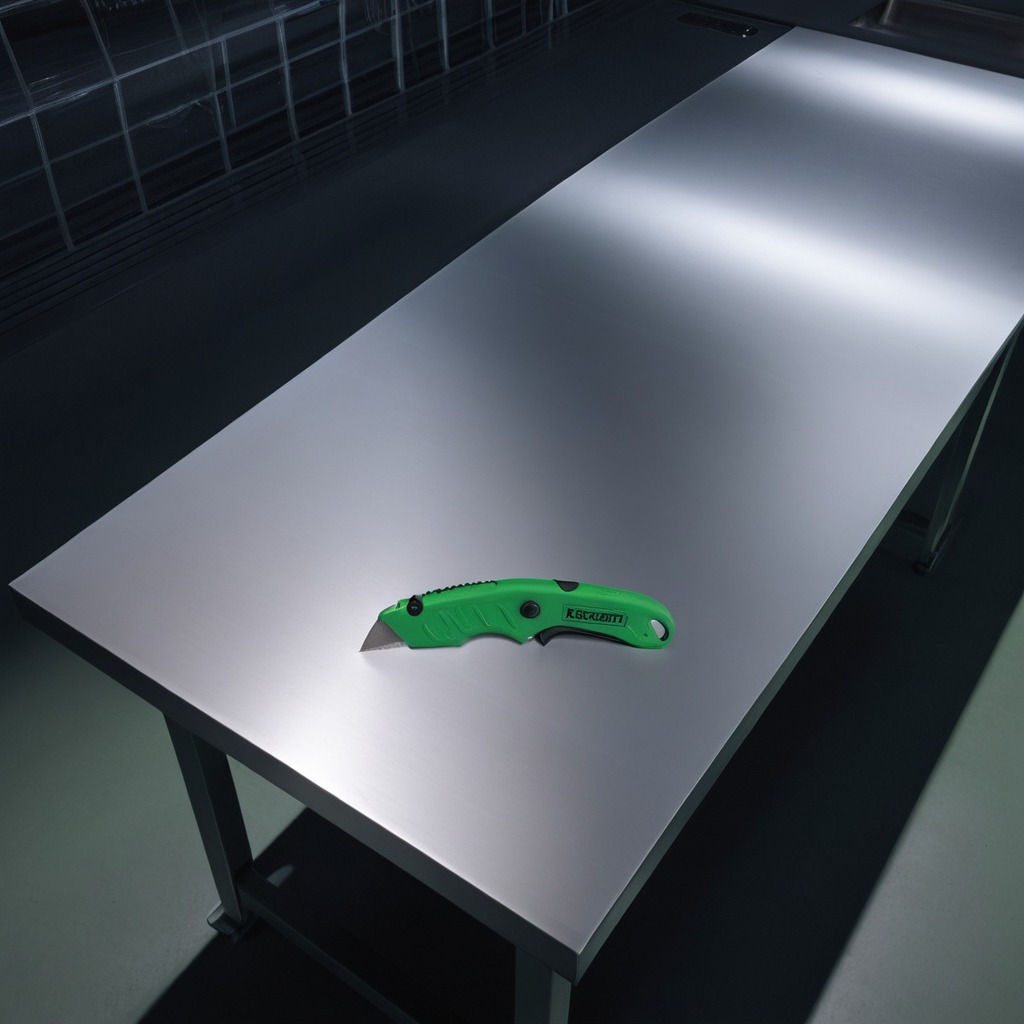
A utility knife lies on the tabletop.